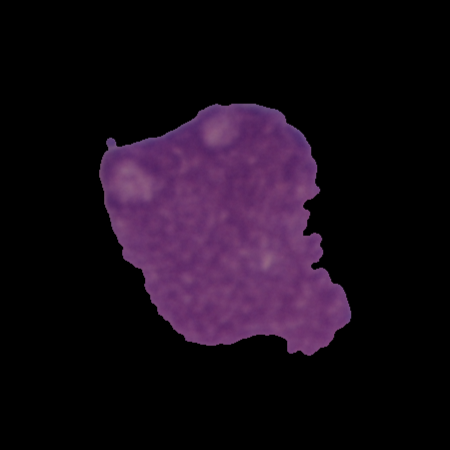
Label: cancer